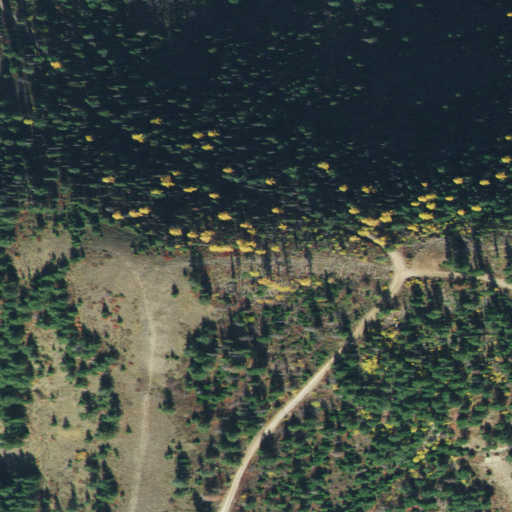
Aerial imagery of mountain in Idaho named Spruce Mountain containing evergreen forest and shrub